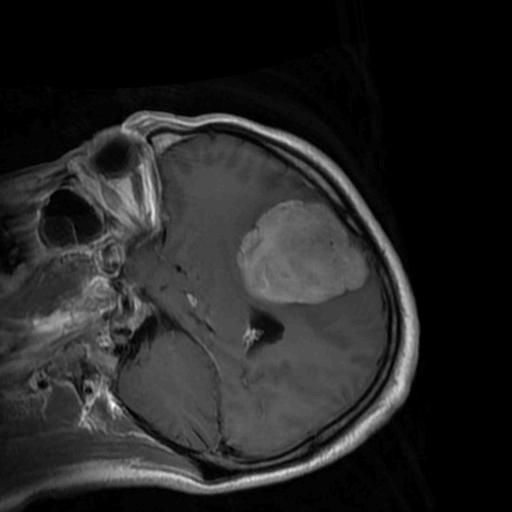
Label: brain_menin